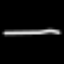
Label: line